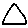
Label: triangle